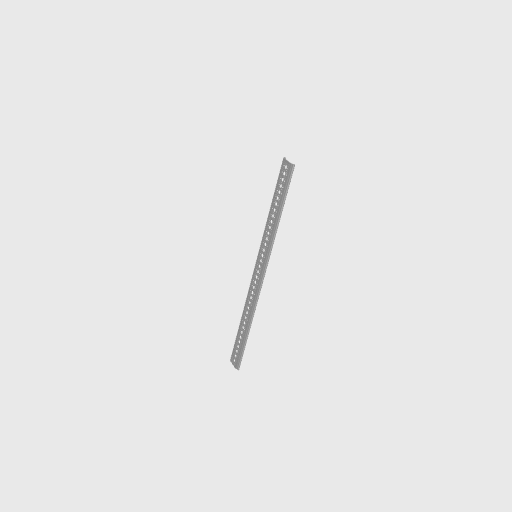
Part: RailChannel37H